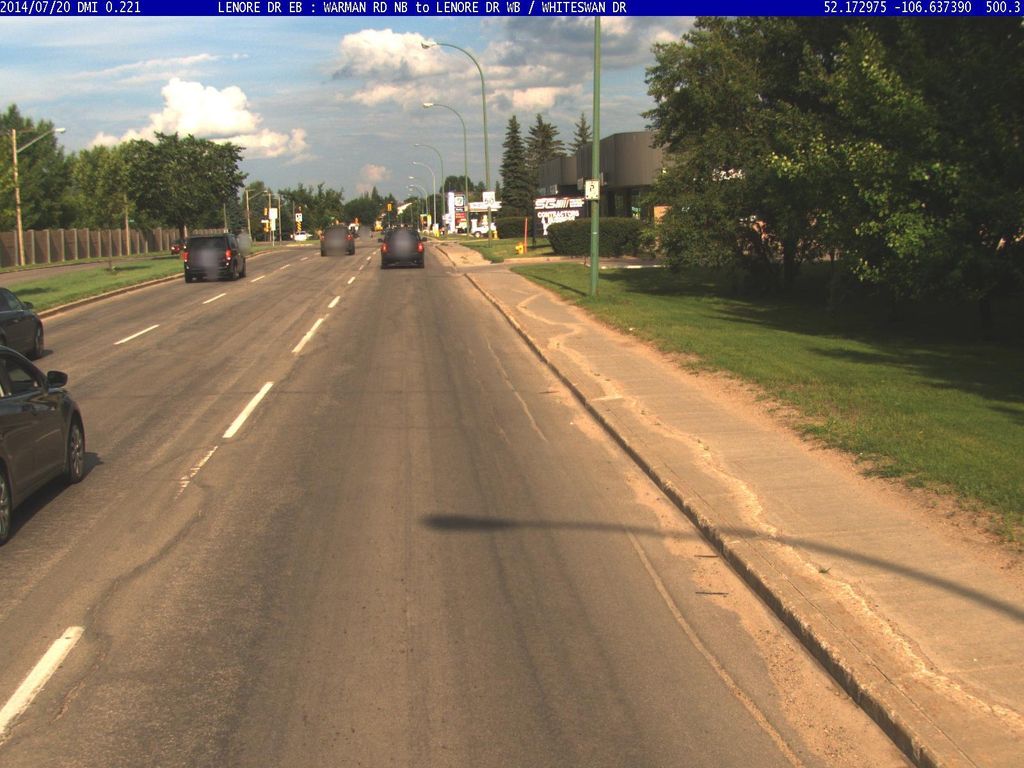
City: saskatoon